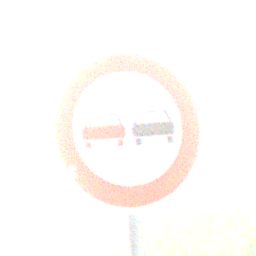
Verkehrszeichen: Ueberholverbot
Umgebung: Outdoor, Suburban
Tageszeit: SunriseSunset
Wetter: PartlyCloudy
Licht: Natural
Jahreszeit: NotSpecified
Kontrast: HighContrast